Aerial crown-view tile of a tropical tree (Barro Colorado Island, Panama), acquired 20250124:
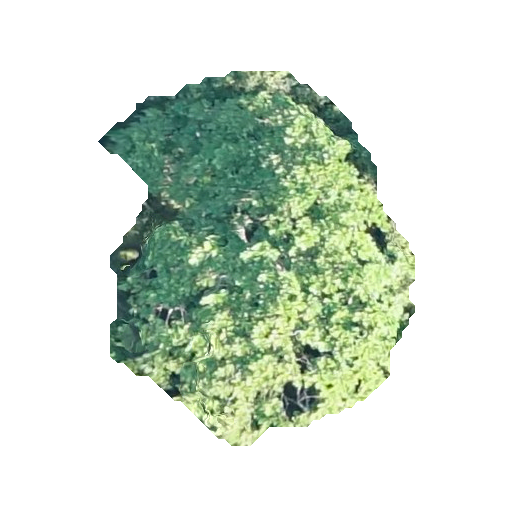
Species: Simarouba amara
GBIF accepted scientific name: Simarouba amara
Crown area: 126.607 m²